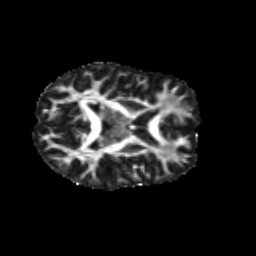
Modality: FA
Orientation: axial
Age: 21
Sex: female
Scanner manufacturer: siemens
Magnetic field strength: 3 T
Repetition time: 1.8 s
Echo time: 0.07 s